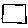
Label: square